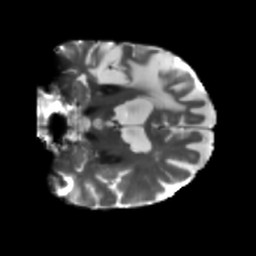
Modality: T2w
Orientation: coronal
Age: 52
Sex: male
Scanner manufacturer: siemens
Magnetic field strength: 3 T
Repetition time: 5.47 s
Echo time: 0.0854 s